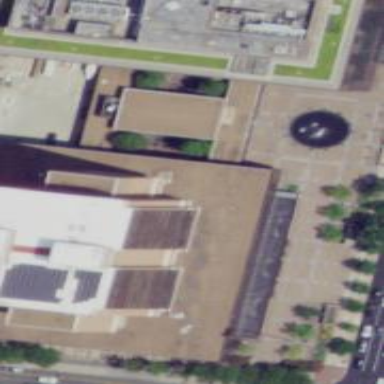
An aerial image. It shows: Part of building.